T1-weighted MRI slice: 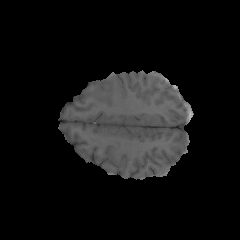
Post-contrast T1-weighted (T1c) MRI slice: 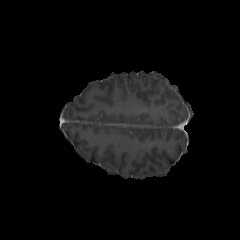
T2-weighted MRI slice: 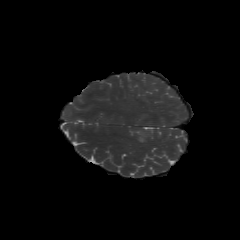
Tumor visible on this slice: yes